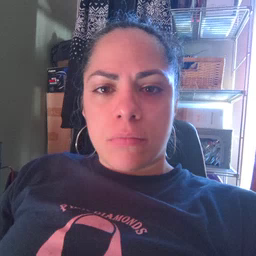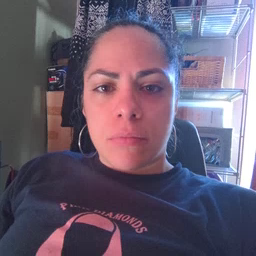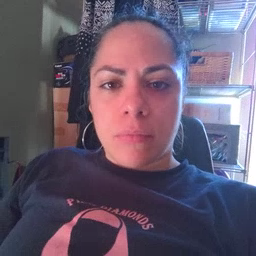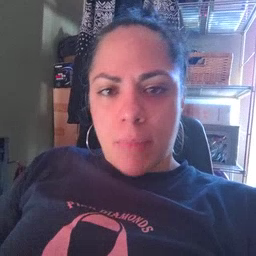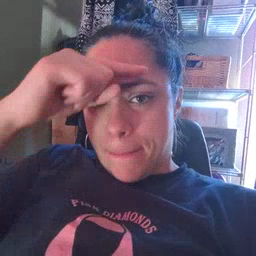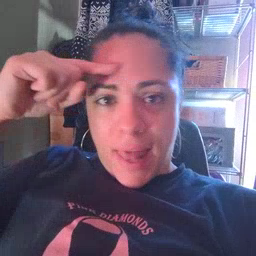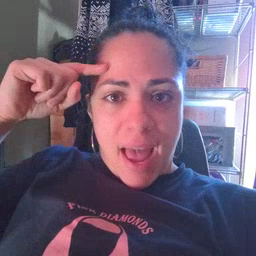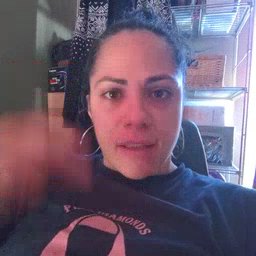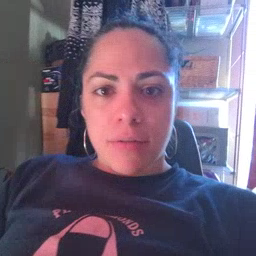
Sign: black